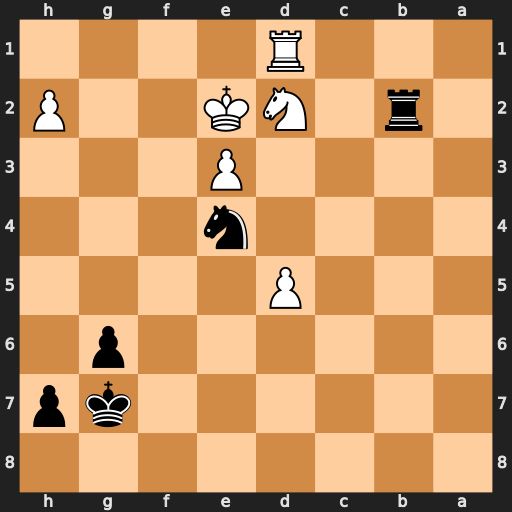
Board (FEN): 8/6kp/6p1/3P4/4n3/4P3/1r1NK2P/3R4
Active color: b
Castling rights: -
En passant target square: -
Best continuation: Nc3+ Ke1 Nxd1